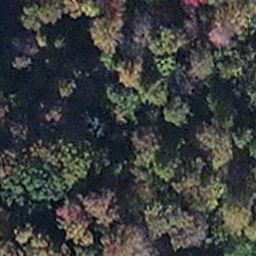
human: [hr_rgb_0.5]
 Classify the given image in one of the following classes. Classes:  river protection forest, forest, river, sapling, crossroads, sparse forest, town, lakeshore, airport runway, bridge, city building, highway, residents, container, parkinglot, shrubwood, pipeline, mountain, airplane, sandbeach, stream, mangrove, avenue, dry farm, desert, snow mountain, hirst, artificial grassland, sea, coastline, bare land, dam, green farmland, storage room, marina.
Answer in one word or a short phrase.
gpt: mangrove